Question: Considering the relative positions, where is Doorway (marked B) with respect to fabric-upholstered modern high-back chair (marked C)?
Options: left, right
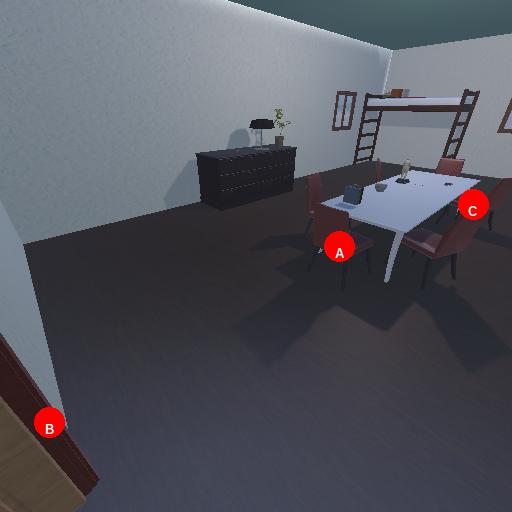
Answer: left